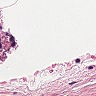
Metastatic tissue present: no